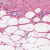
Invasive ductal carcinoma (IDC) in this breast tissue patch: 0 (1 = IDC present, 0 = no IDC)